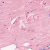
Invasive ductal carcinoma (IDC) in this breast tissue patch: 0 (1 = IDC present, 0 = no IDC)